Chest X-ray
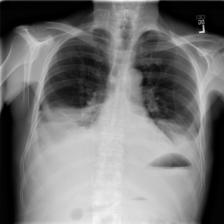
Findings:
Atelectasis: negative
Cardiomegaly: negative
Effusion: positive
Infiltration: negative
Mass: negative
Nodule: negative
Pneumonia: negative
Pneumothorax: negative
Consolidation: positive
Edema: negative
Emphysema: negative
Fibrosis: negative
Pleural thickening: negative
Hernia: negative